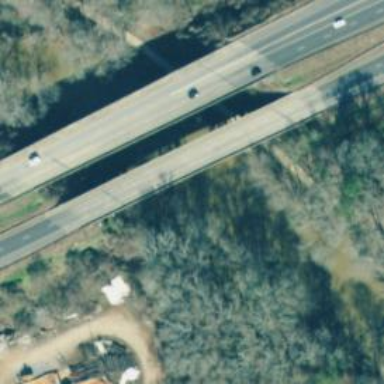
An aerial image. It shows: Bridge with beam structure.